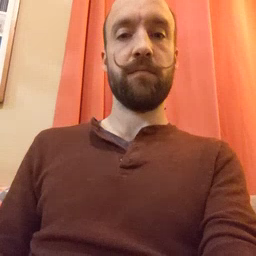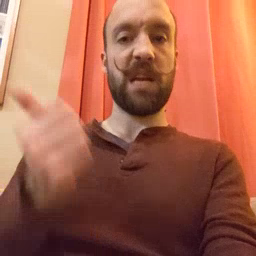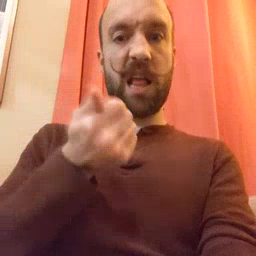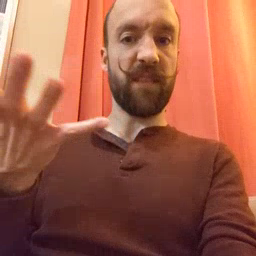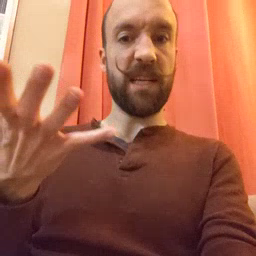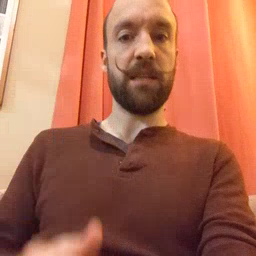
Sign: every